Aerial crown-view tile of a tropical tree (Barro Colorado Island, Panama), acquired 20250512:
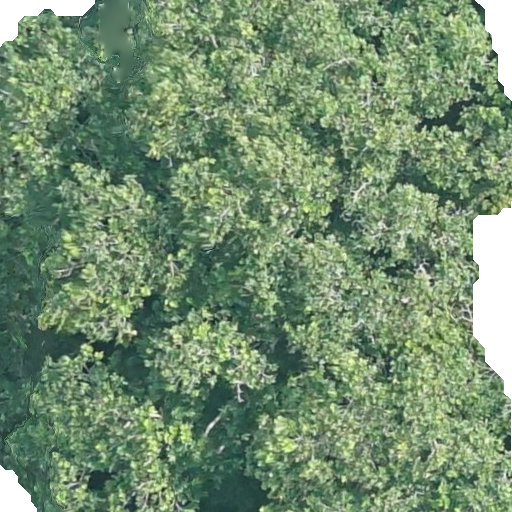
Species: Anacardium excelsum
GBIF accepted scientific name: Anacardium excelsum
Crown area: 440.292 m²